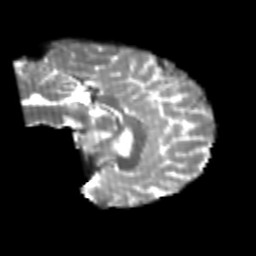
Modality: T2w
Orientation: sagittal
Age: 22
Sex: male
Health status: healthy
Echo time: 0.074 s